Вам могут пригодиться следующие сведения о поверхностном натяжении. Для молекул жидкости положение на границе с воздухом менее предпочтительно, чем в глубине. Поэтому граница обладает так называемой поверхностной энергией $U = \sigma S$, где $S$ — площадь поверхности жидкости, а $\sigma$ — коэффициент поверхностного натяжения. Кроме того, два соседних фрагмента поверхности жидкости притягивают друг друга с силой $F = \sigma l$, где $l$ — длина прямой линии, разделяющей эти два фрагмента.Длинная металлическая трубка с внутренним диаметром $d$ направлена вниз, а из отверстия на её конце медленно капает вода, см. рис. Воду можно считать проводящей. Коэффициент поверхностного натяжения воды равен $\sigma$, а плотность — $\rho$.На протяжении всей задачи полагайте, что $d \ll r$, где $r$ — радиус капли, висящей непосредственно под трубкой, медленно растущий во времени до момента, когда капля отрывается от трубки и начинает падать из-за силы тяжести (ускорение свободного падения — $g$).
Часть A. Одна трубка
Найдите радиус $r_{\max}$ капли непосредственно перед её отрывом от трубки.
Электростатический потенциал трубки относительно бесконечно удалённой точки равен $\varphi$. Найдите заряд $Q$ капли в момент, когда её радиус равен $r$.
Часть B. Две трубки Аппарат под названием «капельница Кельвина» состоит из двух трубок (идентичных трубке из части $A$), соединённых T-образной трубкой, см. рис. Концы обеих трубок находятся в центре двух цилиндрических электродов (длиной $L$ и диаметром $D$, $L \gg D \gg r$); из обеих трубок капает $n$ капель в единицу времени. Капли падают с высоты $H$ в две проводящие чаши прямо под трубками, соединённые с электродами так, как показано на рисунке. Электроды соединены через конденсатор ёмкостью $C$. Суммарный заряд системы чаш и электродов равен нулю. Верхний контейнер с водой заземлён.
В этом подпункте полагайте, что $r$ остаётся неизменным, пока $\varphi$ медленно повышают. Капля станет нестабильной и распадется на капельки поменьше, если гидростатическое давление внутри капли станет меньше, чем атмосферное. Найдите критический потенциал трубки $\varphi_{\max}$, при котором это случится. Первая падающая капля имеет микроскопический заряд, что приводит к нарушению симметрии системы и небольшому разделению заряда на конденсаторе.
Выразите модуль заряда $Q_{0}$ капель, отделяющихся от трубок в момент, когда заряд конденсатора равен $q$, через $r_{\max}$ (описанный в части $A-1$). Эффектом, описанным в части $A-3$, пренебречь.
Найдите зависимость величины $q$ от времени $t$, представив её как непрерывную функцию от времени $q(t)$ и приняв $q(0) = q_{0}$.
Работе капельницы может помешать эффект, описанный в части $A-3$. Более того, существует предел $U_{\max}$ для допустимого напряжения между электродами, вызванный электростатическим отталкиванием капли и чаши под ней. Найдите $U_{\max}$.
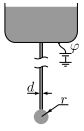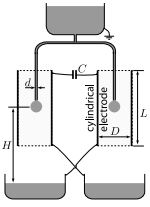
Найдите радиус $r_{\max}$ капли непосредственно перед её отрывом от трубки.
Решение: Перед отрывом сумма сил на каплю равна нулю. Из условия равновесия в проекции на ось, направленную вертикально вниз, имеем:$$F_g - F_\sigma + F_p=0{.}$$Здесь $F_g$ — сила тяжести,$F_\sigma$ — сила поверхностного натяжения и $F_p$ — равнодействующая сил давления на каплю, обусловленная разностью давлений в трубке и в атмосфере.Для силы тяжести имеем:$$F_g = \cfrac{4\pi r^3\rho g}{3}{.}$$В момент отрыва сила поверхностного натяжения в месте крепления капли действует вертикально и поэтому составляет:$$F_\sigma = \sigma \pi d{.}$$Перепад давлений в атмосфере и в трубке обусловлен Лапласовым и гидростатическим давлением:$$\Delta{p}=\cfrac{2\sigma}{r}-2\rho gr{,}$$откуда для разности сил давления находим:$$F_p = \cfrac{\pi d^2}{4}\Delta p = \cfrac{\pi d^2}{4}\left(\cfrac{2\sigma}{r}-2\rho gr\right) = \sigma \pi d \cdot \cfrac{d}{2r}-\cfrac{\pi\rho grd^2}{2} \ll F_\sigma{,}F_g{.}$$Видно, что равнодействующей сил давления можно пренебречь. Таким образом, условие равновесия капли:$$\cfrac{4\pi r^3\rho g}{3} = \sigma \pi d{,}$$откуда:
Ответ: $$r_{max} = \sqrt[3]{\cfrac{3\sigma d}{4 \rho g}}{.}$$

Электростатический потенциал трубки относительно бесконечно удалённой точки равен $\varphi$. Найдите заряд $Q$ капли в момент, когда её радиус равен $r$.
Решение: Потенциал, создаваемый зарядами капли в её центре, составляет:$$\varphi_\text{к}= \cfrac{Q}{4\pi\varepsilon_0r}{.}$$Покажем, что в центре капли потенциалом, создаваемым зарядами на поверхности трубки, можно пренебречь.Рассмотри сечение трубки, находящееся на расстоянии $x$ от центра капли. Нормальная к цилиндрической поверхности компонента электрического поля капли составляет:$$E_\perp=\cfrac{kqd}{2x^3}=\cfrac{qd}{8\pi\varepsilon_0x^3}{.}$$Поскольку трубку можно считать тонкой, а напряжённость электростатического поля в её объёме должна быть равна нулю — поверхностную плотность заряда в рассматриваемом сечении можно оценить, приравнивая напряжённость электростатического поля плоскости к $E_\perp$, откуда:$$\sigma(x)\approx 2\varepsilon_0E_\perp\approx\cfrac{qd}{4\pi x^3}{.}$$Тогда получим приближение для потенциала, создаваемого зарядами трубки:$$\varphi_\text{т}\approx\int\limits_{r}^{\infty}\cfrac{qd}{4\pi x^3}\cfrac{\pi d}{x}\cfrac{dx}{4\pi\varepsilon_0}=\cfrac{qd^2}{16\pi\varepsilon_0}\int\limits_{r}^{\infty}\cfrac{dx}{x^4}=\cfrac{qd^2}{48\pi\varepsilon_0r^3}{.}$$Множитель $(d/r)^2$ является величиной второго порядка малости, что позволяет пренебречь вкладом в потенциал от зарядов трубки.Таким образом
Ответ: $$Q = 4\pi\varepsilon_0r\varphi{.}$$

В этом подпункте полагайте, что $r$ остаётся неизменным, пока $\varphi$ медленно повышают. Капля станет нестабильной и распадется на капельки поменьше, если гидростатическое давление внутри капли станет меньше, чем атмосферное.  Найдите критический потенциал трубки $\varphi_{\max}$, при котором это случится.  Первая падающая капля имеет микроскопический заряд, что приводит к нарушению симметрии системы и небольшому разделению заряда на конденсаторе.
Решение: Рассмотрим силы действующие на малый элемент равномерно заряженной сферы. Поле снаружи на поверхности сферы $E_0 = Q/(4\pi\varepsilon_0r^2)$ при этом вклад от малого участка в этой точке равен полю плоскости с такой же поверхностной плотностью заряда, то есть: $$E_\text{уч}=\cfrac{\sigma}{2\varepsilon_0}=Q/(8\pi\varepsilon_0 r^2){.}$$ Отсюда находим поле $E_\text{ост}$, действующее на рассматриваемый участок: $$E_\text{ост}=Q/(8\pi\varepsilon_0 r^2){.}$$Таким образом, электростатическое давление, представляющее собой силу, действующее на единицу площади поверхности капли, направлено наружу и составляет:$$\Delta p_\text{эл}=E_\text{ост}\cdot \cfrac{Q}{4\pi r^2}=\cfrac{Q^2}{32\pi^2\varepsilon_0 r^4}{.}$$Лапласово давление направлено внутрь капли и составляет: $$\Delta p_\sigma=\cfrac{2\sigma}{r}{.}$$В граничной ситуации давление в капле равно атмосферному, то ест $\Delta p_\text{эл} = \Delta p_\sigma$, откуда:$$\cfrac{Q^2}{32\pi^2\varepsilon_0 r^4} = \cfrac{\varepsilon_0\varphi_{max}^2}{2r^2} = \cfrac{2\sigma}{r}{.}$$Таким образом:
Ответ: $$\varphi_{max} = 2\sqrt{\cfrac{\sigma r}{\varepsilon_0}}{.}$$

Выразите модуль заряда $Q_{0}$ капель, отделяющихся от трубок в момент, когда заряд конденсатора равен $q$, через $r_{\max}$ (описанный в части $A-1$). Эффектом, описанным в части $A-3$, пренебречь.
Решение: Напряжение на конденсаторе в рассматриваемый момент $U = q/C$. Суммарный заряд системы равен нулю, поэтому потенциал отрицательного электрода равен $-U/2$. Сосуд с водой заземлён, поэтому суммарный потенциал капли равен нулю, то есть её собственный потенциал должен компенсировать потенциал электрода.$$\cfrac{Q_0}{4\pi\varepsilon_0 r_{max}} = \cfrac{U}{2} = \cfrac{q}{2C}$$
Ответ: $$Q_0 = \cfrac{2\pi\varepsilon_0r_{max}q}{C}$$

Найдите зависимость величины $q$ от времени $t$, представив её как непрерывную функцию от времени $q(t)$ и приняв $q(0) = q_{0}$.
Решение: Заметим, что заряд конденсатора в данной схеме будет увеличиваться. Ток через конденсатор $I = nQ_0$.$$\dot{q} = I = nQ_0 = \cfrac{2\pi\varepsilon_0r_{max}n}{C}q$$Обозначим $\gamma = 2\pi\varepsilon_0r_{max}n/C$, тогда $q = q_0e^{\gamma t}$. Подставим $r_{max}$.$$\gamma = \cfrac{2\pi\varepsilon_0r_{max}n}{C} = \cfrac{\pi\varepsilon_0n}{C}\sqrt[3]{\cfrac{6\sigma d}{\rho g}}$$
Ответ: $$q(t) = q_0 e^{\gamma t},\quad\gamma = \cfrac{\pi\varepsilon_0n}{C}\sqrt[3]{\cfrac{6\sigma d}{\rho g}}$$

Работе капельницы может помешать эффект, описанный в  части $A-3$. Более того, существует предел $U_{\max}$ для допустимого напряжения между электродами, вызванный электростатическим отталкиванием капли и чаши под ней. Найдите $U_{\max}$.
Решение: Заметим, что разность потенциалов цилиндра и чаши под ним равна $U$. Таким образом изменение электростатической энергии капли при падении равно $QU$. При этом капля будет падать, пока её суммарная потенциальная энергия не увеличивается, то есть: $UQ - mgH \geqslant 0$. Для максимального напряжения будет равенство.$$2\pi\varepsilon_0r_{max} U_{max}^2 = \cfrac{4\pi r_{max}^3 \rho g H}{3}$$$$U_{max} = r_{max} \sqrt{\cfrac{2\rho g H}{3\varepsilon_0}} = \sqrt[3]{\cfrac{3\sigma d}{4 \rho g}}\sqrt{\cfrac{2\rho g H}{3\varepsilon_0}} = \left(\cfrac{9\sigma^2d^2}{16\rho^2 g^2}\cdot\cfrac{8\rho^3 g^3 H^3}{27\varepsilon_0^3}\right)^\cfrac{1}{6}$$
Ответ: $$U_{max} = \left(\cfrac{\sigma^2d^2\rho gH^3}{6\varepsilon_0^3}\right)^\cfrac{1}{6}$$
Темы:
T, Международные